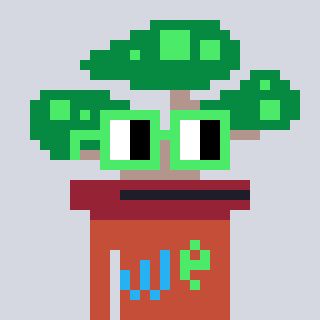
a pixel art character with square light green glasses, a bonsai-shaped head and a rust-colored body on a cool background